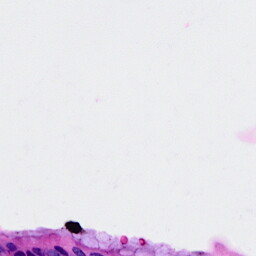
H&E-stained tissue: Cervix